Aerial crown-view tile of a tropical tree (Barro Colorado Island, Panama), acquired 20250414:
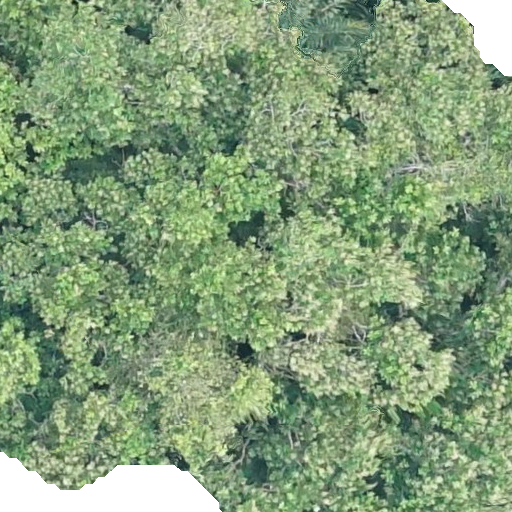
Species: Anacardium excelsum
GBIF accepted scientific name: Anacardium excelsum
Crown area: 591.276 m²